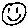
Label: smiley face